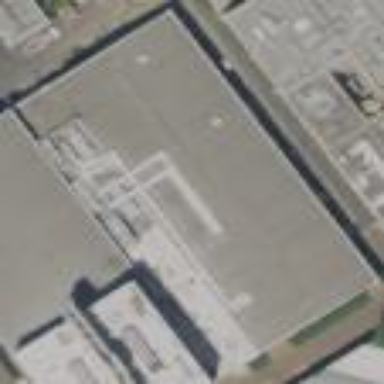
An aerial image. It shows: Industrial building.